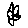
Label: flower